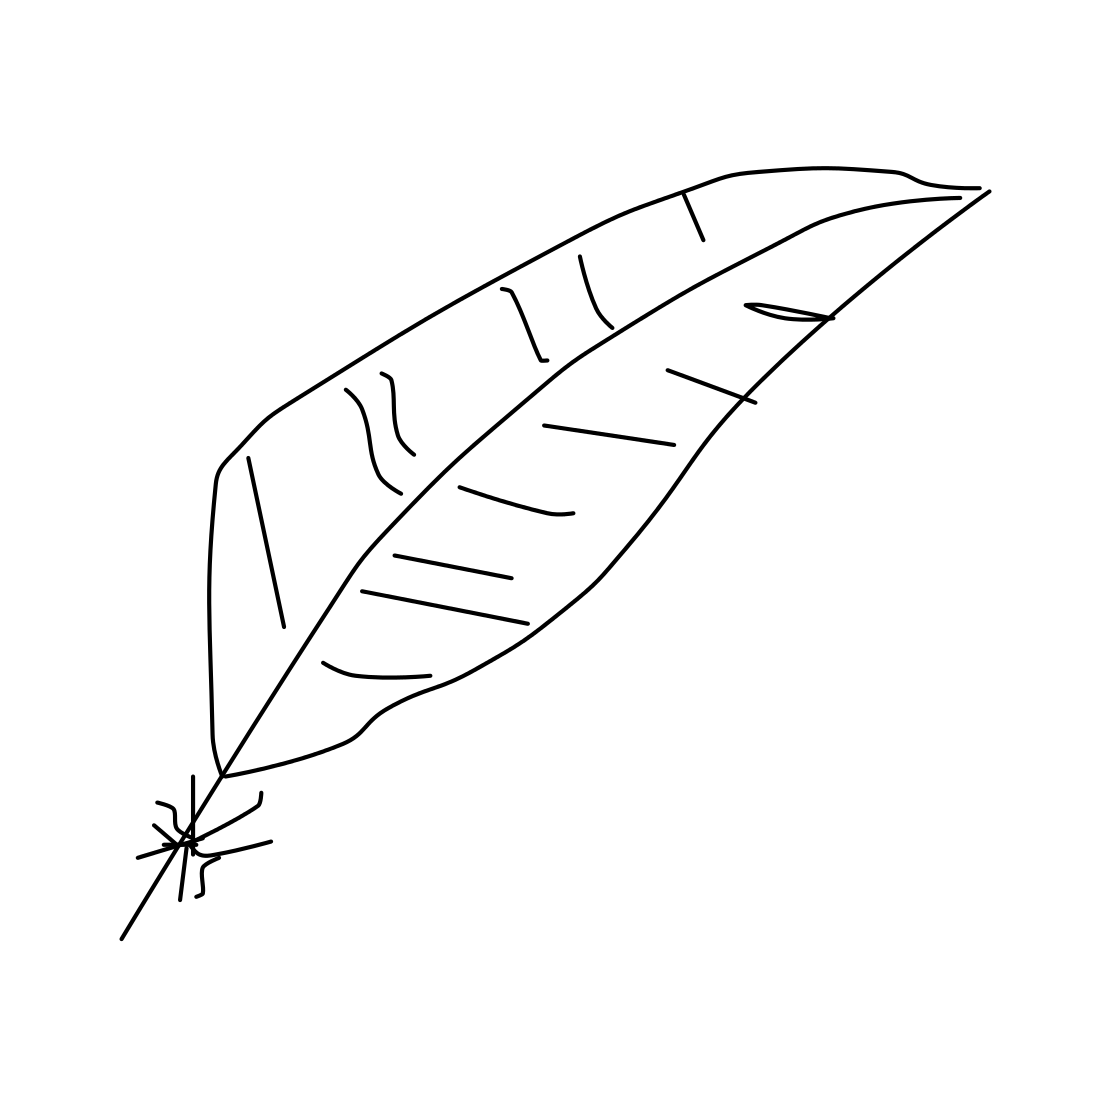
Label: feather